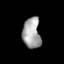
Tissue: prostate
Cell type: T cells
Senescence score: 0.3353
Nuclear area (px): 531
Mean DAPI intensity: 166.322